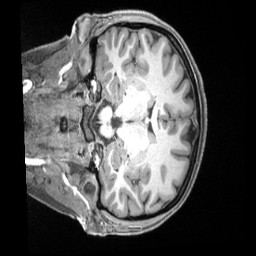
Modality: T1w
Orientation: coronal
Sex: female
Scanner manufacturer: siemens
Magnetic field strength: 3 T
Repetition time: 2.4 s
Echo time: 0.00225 s